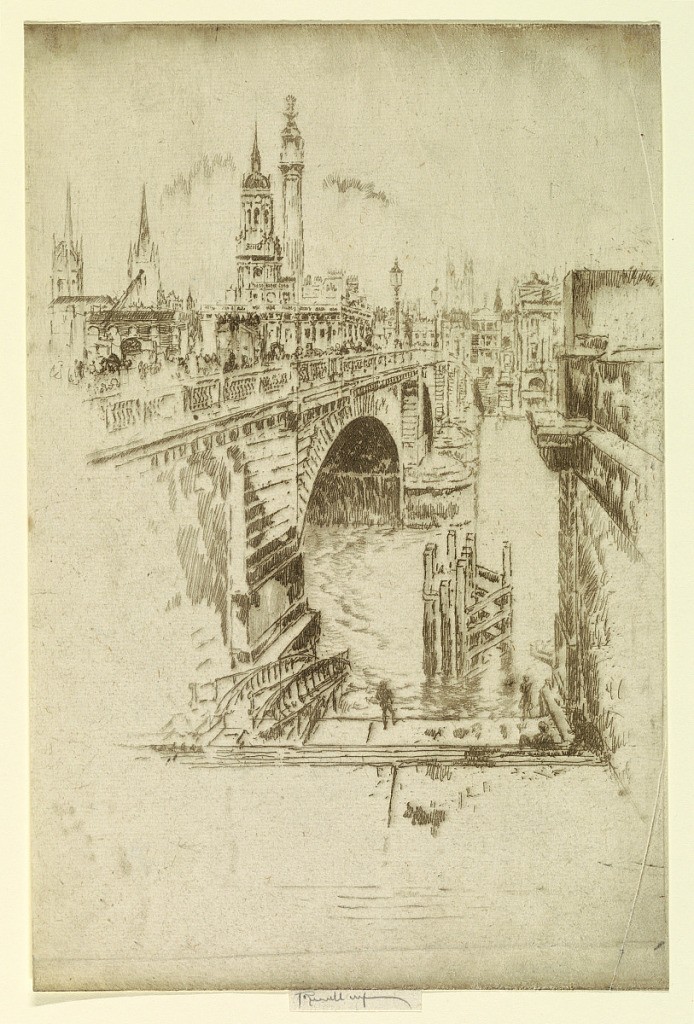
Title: London Bridge Stairs
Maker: Joseph Pennell, American, active England, 1857–1926
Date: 1903
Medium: Etching on paper
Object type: Print
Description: Vertical rectangle. The bridge is seen to the left, and the stairs directly before the observer. Church towers and the Monument rise in the distance. | Cut at plate-line.